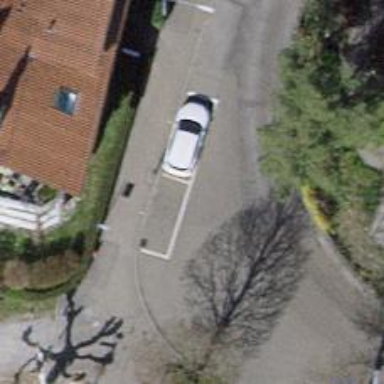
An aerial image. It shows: Residential road with asphalt surface and sidewalk on the left side.